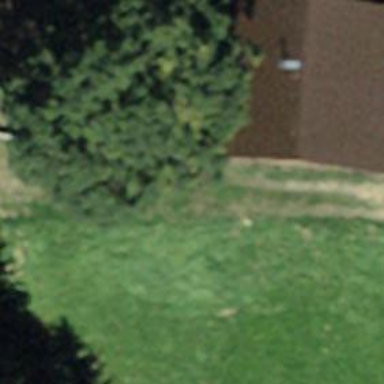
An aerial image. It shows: Cabin.